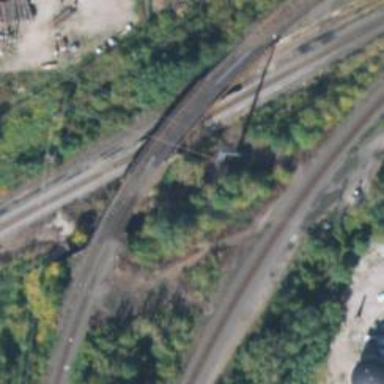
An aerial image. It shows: Railway bridge.